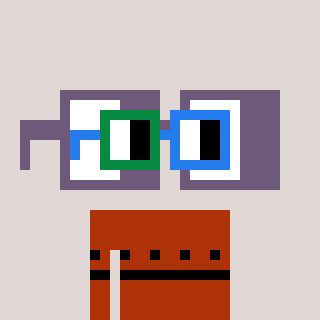
a pixel art character with square green and blue glasses, a glasses-shaped head and a hotbrown-colored body on a warm background